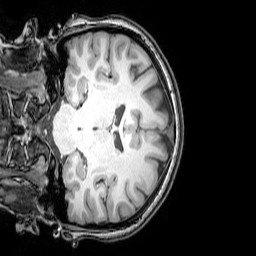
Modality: T1w
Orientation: coronal
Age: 24
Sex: female
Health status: healthy
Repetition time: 0.081 s
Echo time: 0.037 s